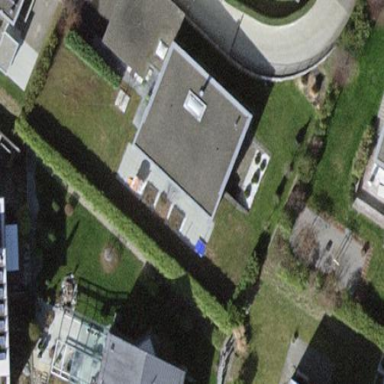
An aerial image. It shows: Detached building.